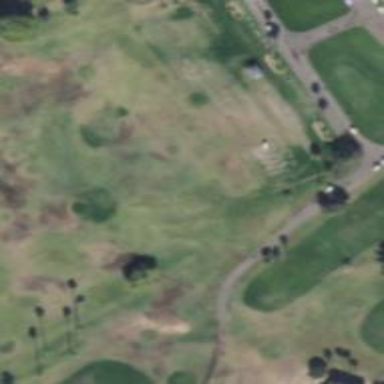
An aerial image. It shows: Driving range for golf practice.